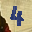
Label: 4